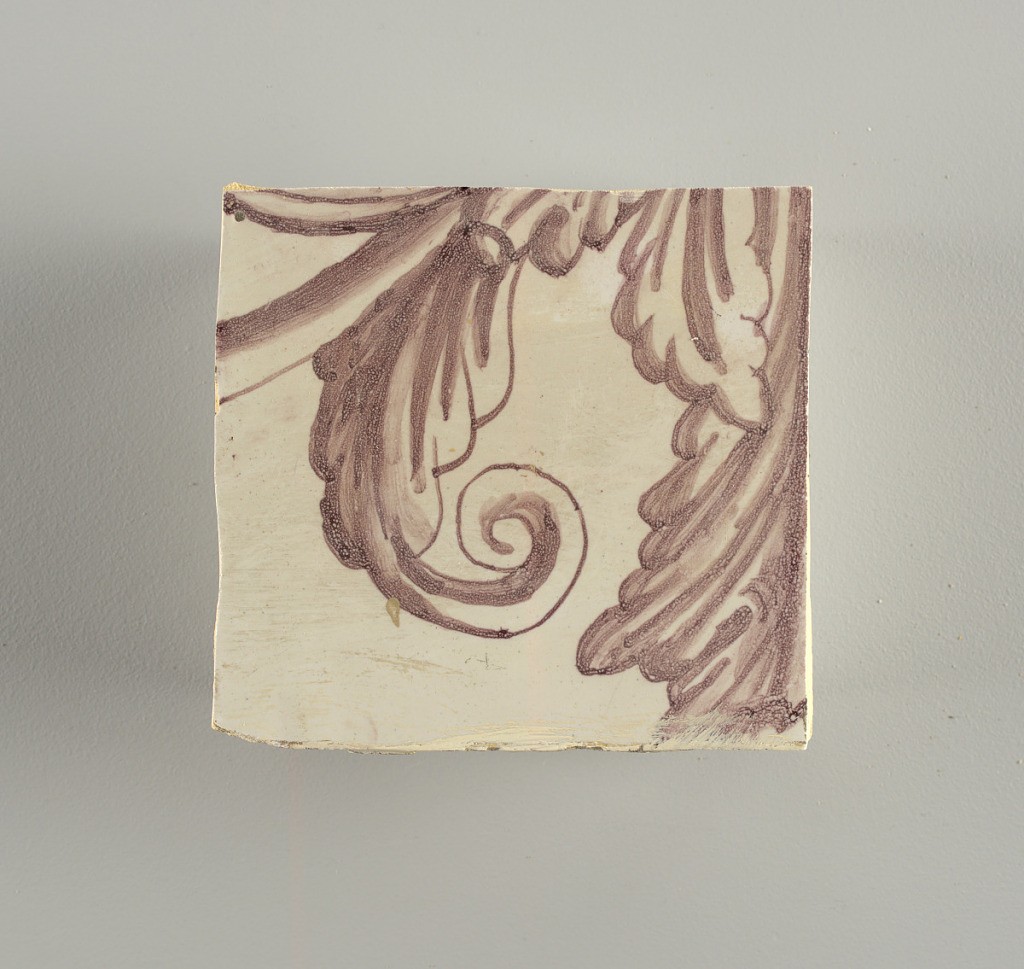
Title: Wall facing
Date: ca. 1725
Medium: Tin-glazed earthenware, underglaze
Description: Horizontal rectangle.  Thirty-seven tiles wide and twenty-one high with opening for door or window nineteen and one-half tiles high and twelve wide.  To left and right of opening, centered canopy above. Left, woman representing Hope, right, a sculputure urn.  Centered above opening, a mascaron.  Arabesque design of foliage.